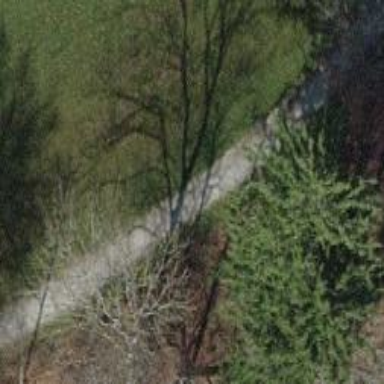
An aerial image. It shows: Path with fine gravel surface.